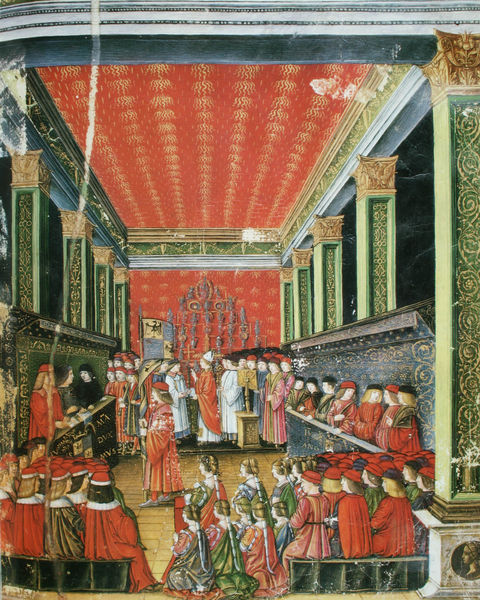
Titel: Die Krönung von Ludovico il Moro
Standort: Mailand
Institution: Biblioteca del Duomo
Schlagwörter: adler, akt, blau, dunkel, gemälde, gruppe, schatten, weiß, frauen, gelb, grün, menschen, sitzen, braun, damen, frau, frisur, frisuren, grau, hell, holz, hut, hüte, kleider, licht, marmor, männer, orange, pfeiler, raum, schmuck, schwarz, szene, säule, säulen, zeichnung, zimmer, gürtel, rot, schloss, herren, malerei, muster, ornament, teppich, versammlung, blond, feier, gericht, kappen, mützen, architektur, falten, rahmen, sockel, stehen, bild, innenraum, portrait, porträt, öl, kirche, boden, gewand, gold, interieur, sitzend, decke, gewänder, innen, theater, locken, renaissance, rosa, kreis, rund, japan, italien, perspektive, fahne, mauer, farbe, bank, dielen, empore, pilaster, rand, saal, figuren, bischof, kaiser, könig, papst, ansprache, tafel, ornamente, wandmalerei, kronleuchter, stuck, stufen, podest, gründ, halle, eckig, kloster, religion, balustrade, draußen, knien, mäntel, beten, gebet, zeremonie, altar, bänke, kapitelle, pult, kapitell, wandschmuck, china, fries, wappen, sims, prister, gesims, pfarrer, okuli, knieend, kniend, mittelalter, kirchenraum, klerus, knieende, krönung, priester, segnen, segnung, chor, baldachin, mitra, mönche, umhänge, hochzeit, kutten, balu, speer, fresko, ornamentik, schwur, gläubige, ornat, doktor, kardinäle, roben, aula, ordnung, universität, spätgotik, gesprenge, sitzung, grüm, rat, trauung, buchmalerei, frührenaissance, behang, frauen männer, einrahmen, dunkel haare, kopdbedeckungen, einführung, parlamnet, saal menschen rathaus versammlung, männer frauen rot kirche flagge, fahne brüstung pfeiler architektur